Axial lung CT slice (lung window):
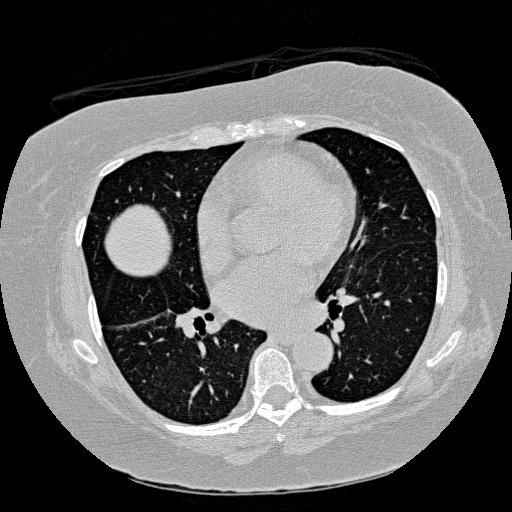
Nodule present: no